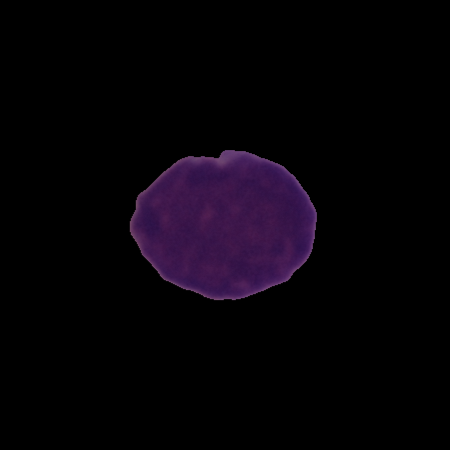
Label: cancer